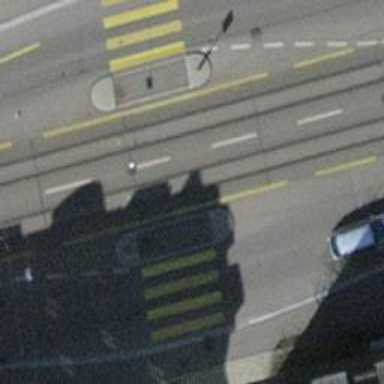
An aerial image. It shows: Tram crossing on the railway.